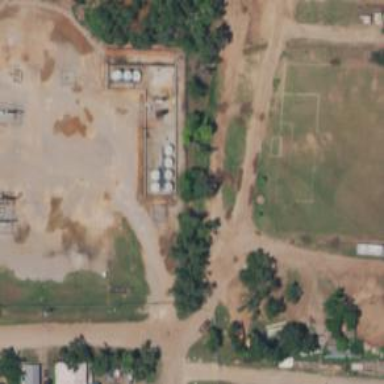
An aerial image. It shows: Storage tank with man-made structure.